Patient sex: M
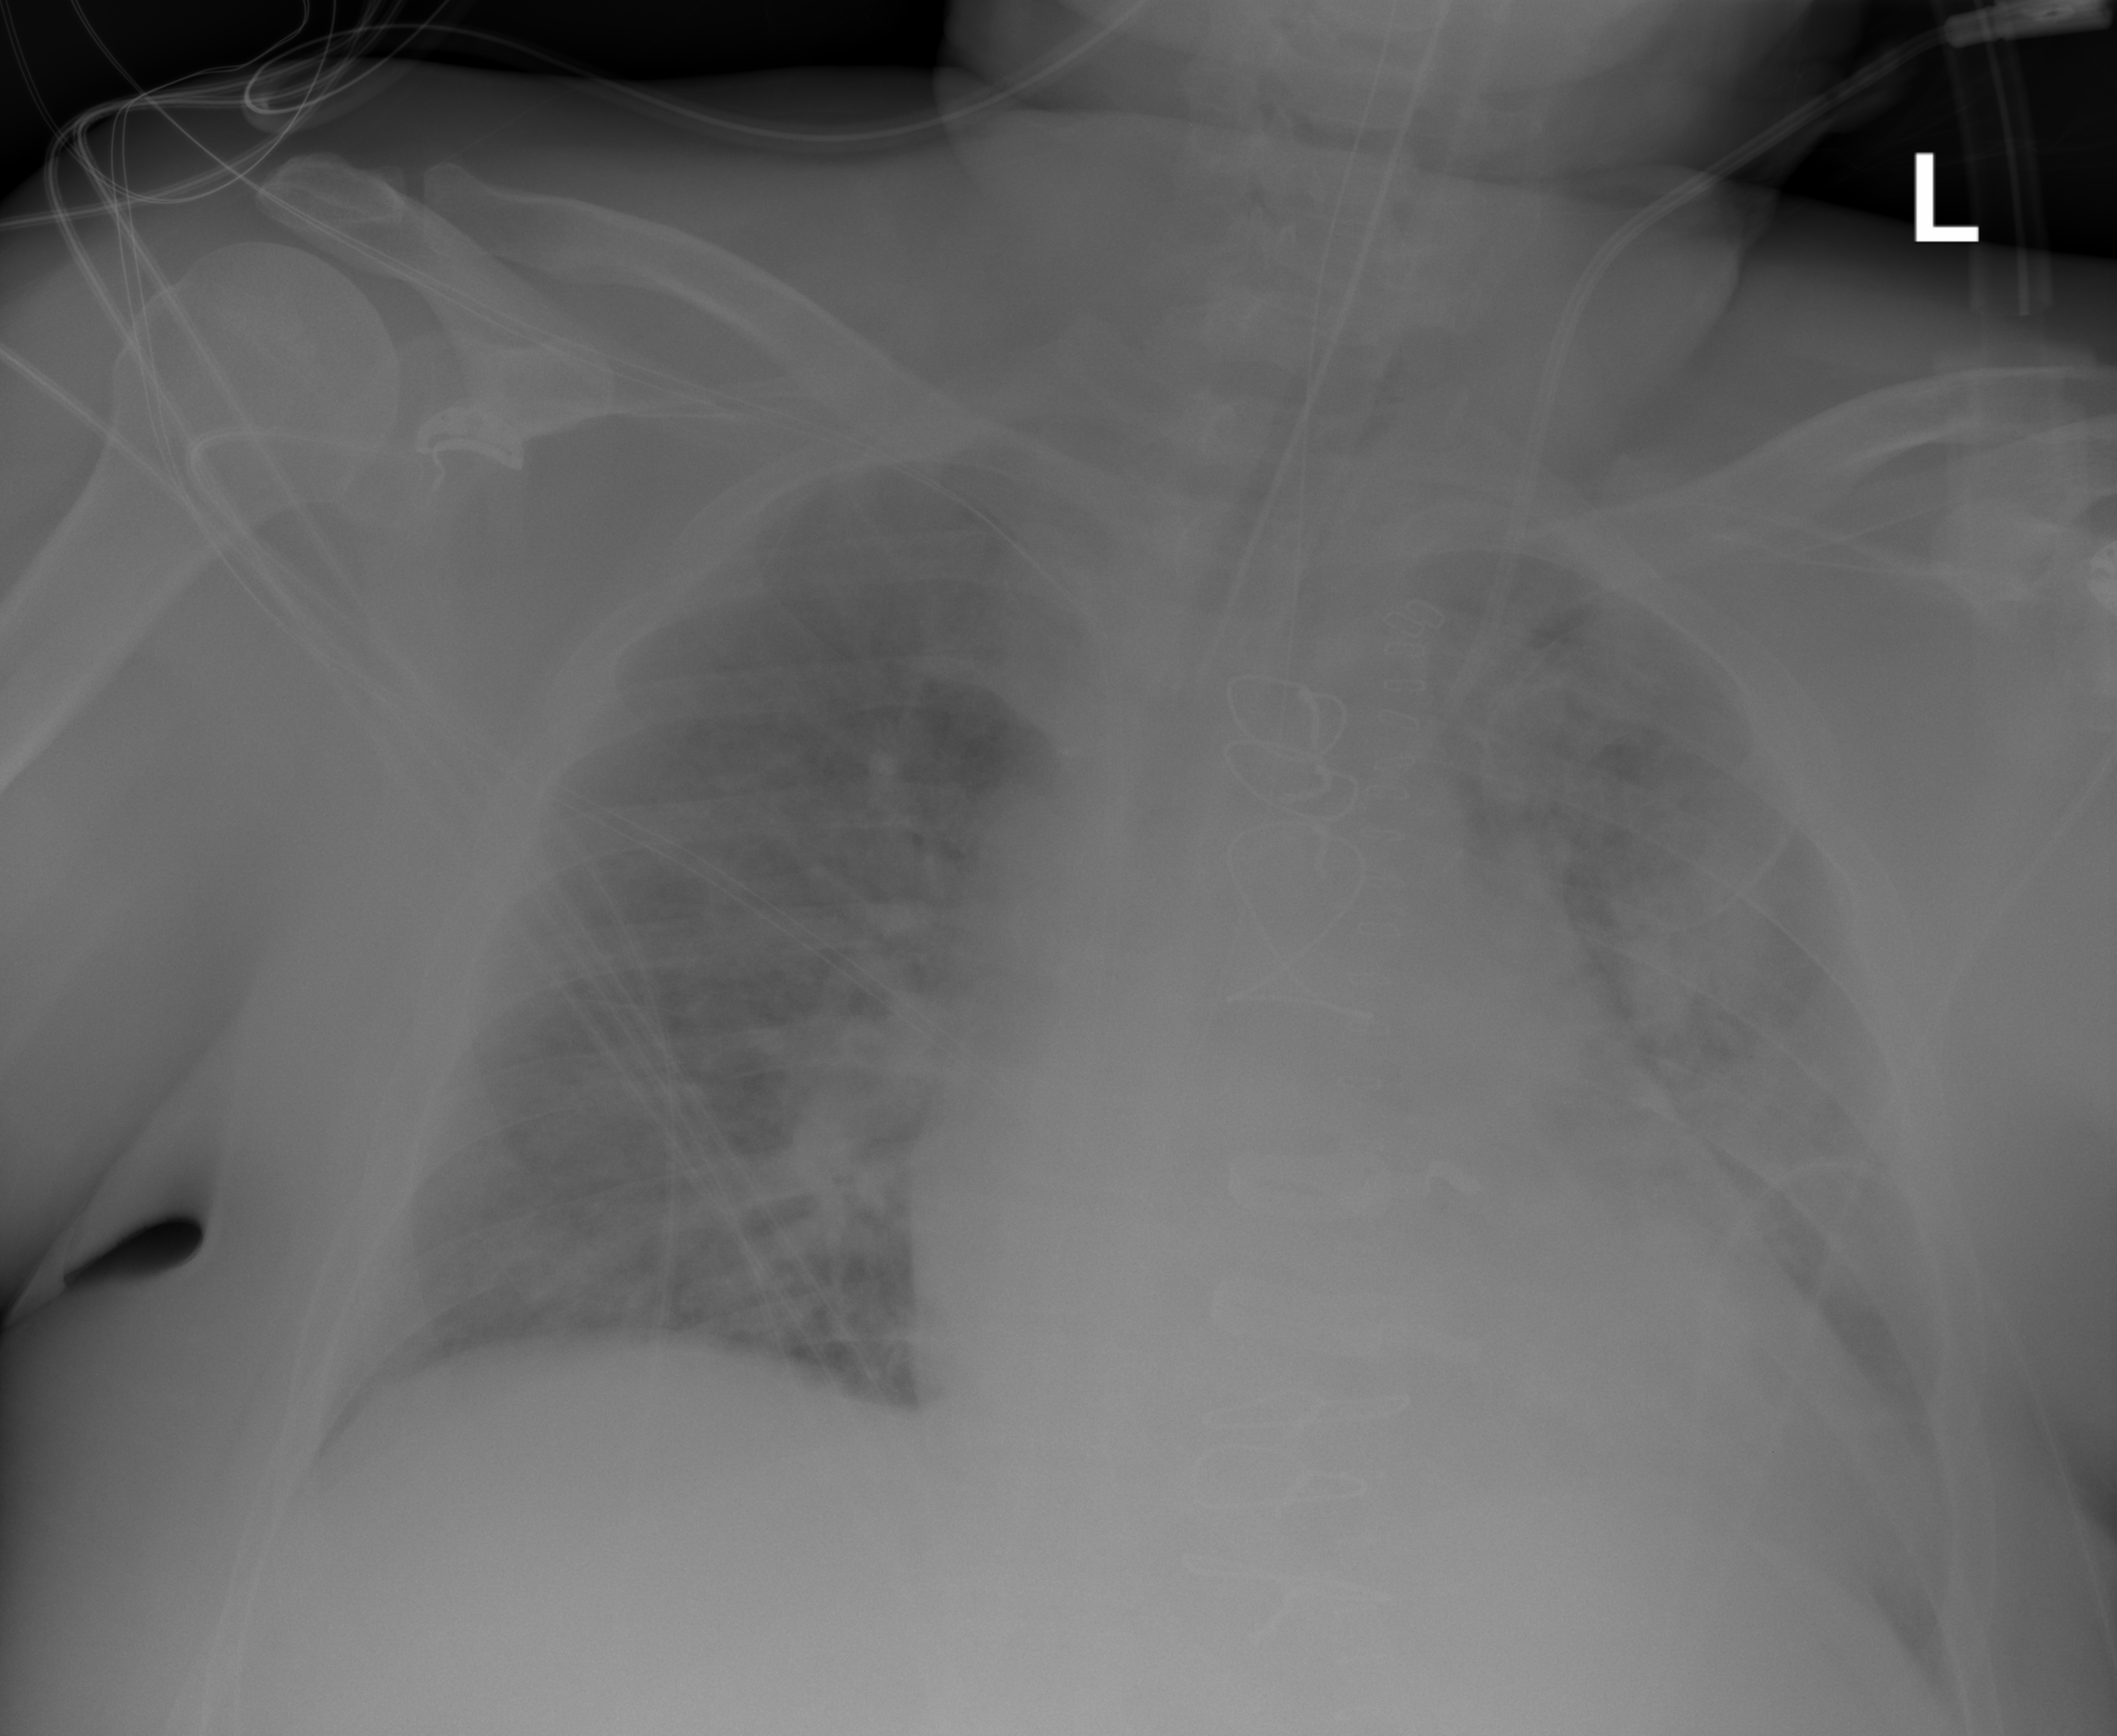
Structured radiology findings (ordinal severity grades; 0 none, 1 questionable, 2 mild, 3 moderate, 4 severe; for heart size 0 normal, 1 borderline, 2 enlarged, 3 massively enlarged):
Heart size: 2
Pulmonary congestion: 0
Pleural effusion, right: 0
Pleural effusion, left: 2
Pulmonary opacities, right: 2
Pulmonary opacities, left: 2
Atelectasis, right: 2
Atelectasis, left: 2